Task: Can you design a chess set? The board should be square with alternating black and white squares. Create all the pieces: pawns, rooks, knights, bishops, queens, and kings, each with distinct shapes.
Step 5390:
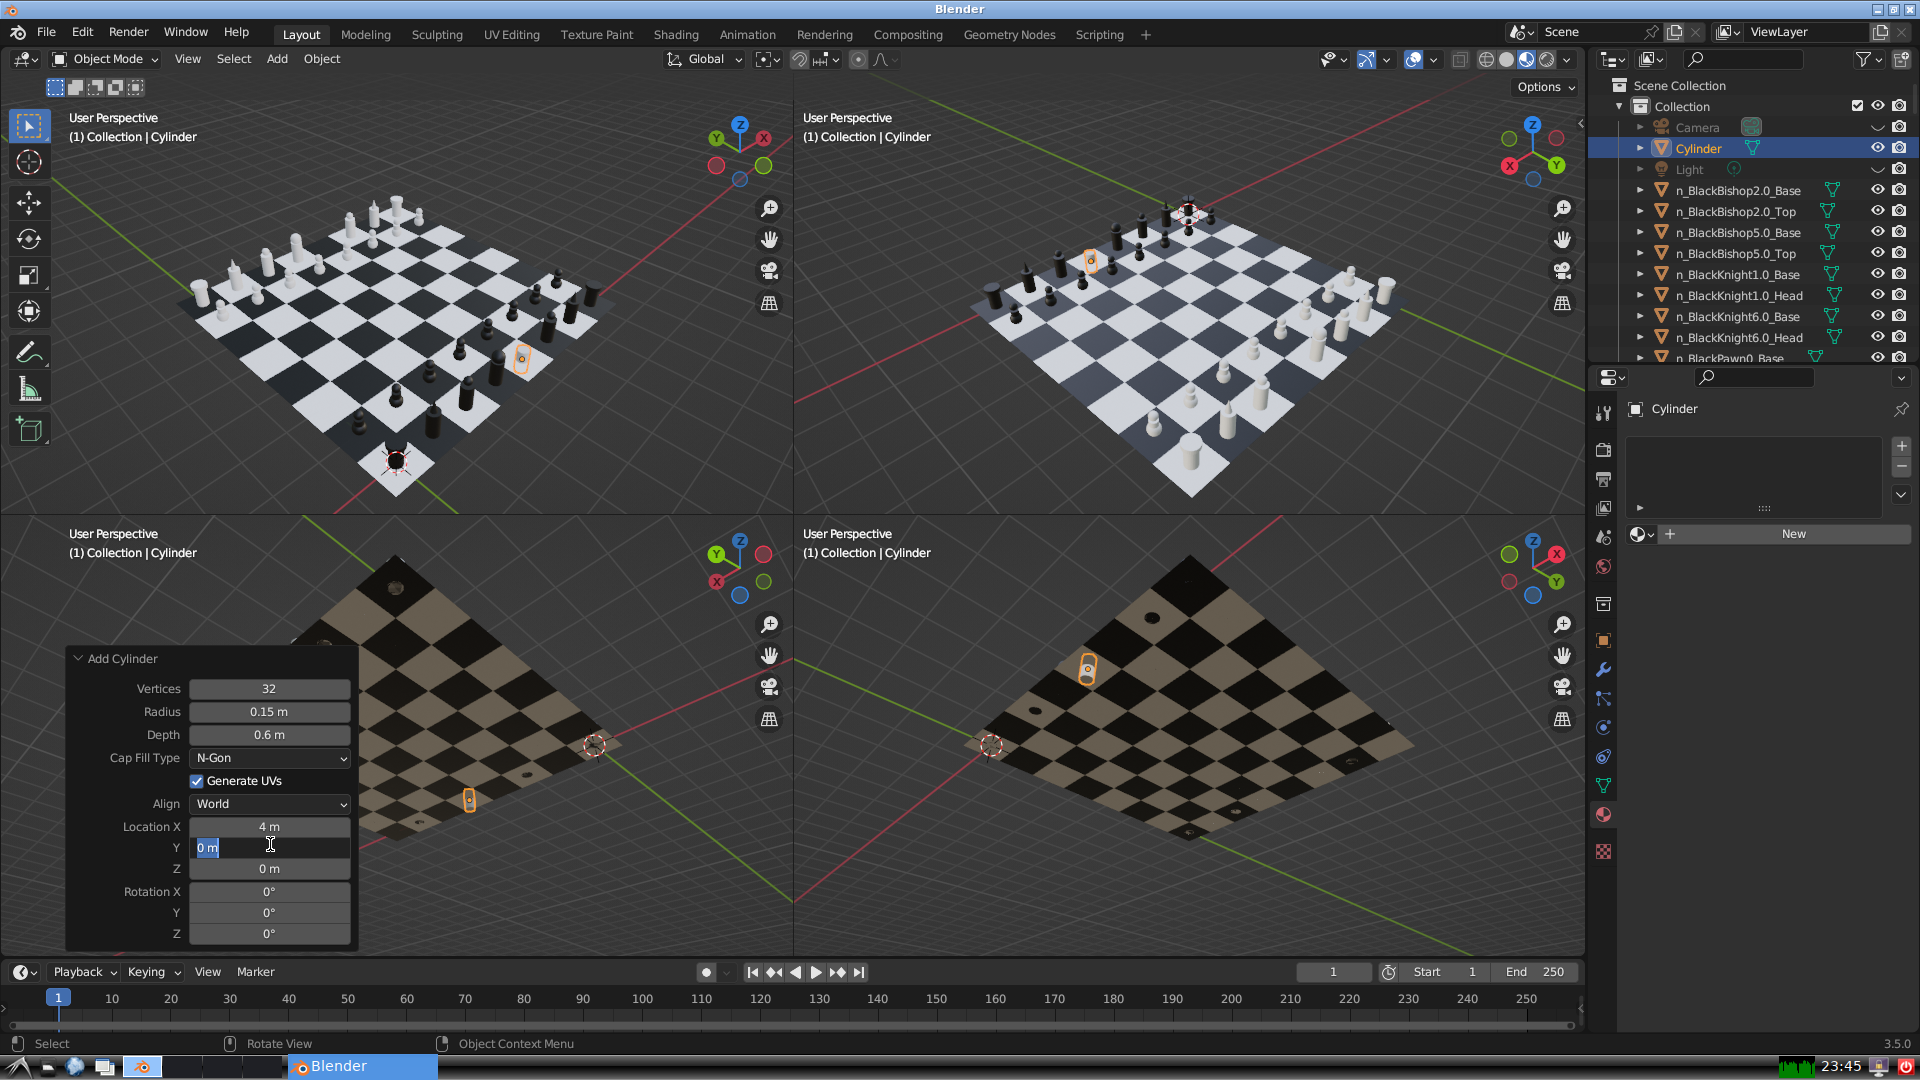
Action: input_text: 0.0